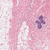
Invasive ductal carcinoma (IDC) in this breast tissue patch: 0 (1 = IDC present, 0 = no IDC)